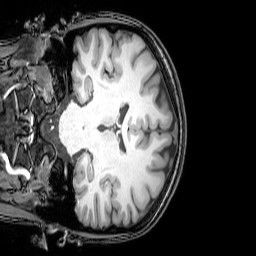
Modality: T1w
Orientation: coronal
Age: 21
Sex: female
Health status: healthy
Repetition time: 0.081 s
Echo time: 0.037 s